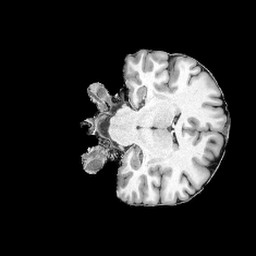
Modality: UNIT1
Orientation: coronal